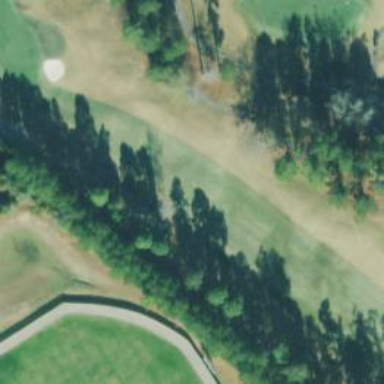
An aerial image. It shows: Golf hole.